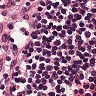
Metastatic tissue present: no